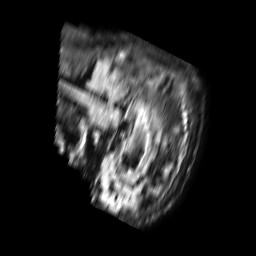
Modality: FLAIR
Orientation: sagittal
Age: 73
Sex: male
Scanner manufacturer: philips
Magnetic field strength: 1.5 T
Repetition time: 6 s
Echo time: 0.1008 s